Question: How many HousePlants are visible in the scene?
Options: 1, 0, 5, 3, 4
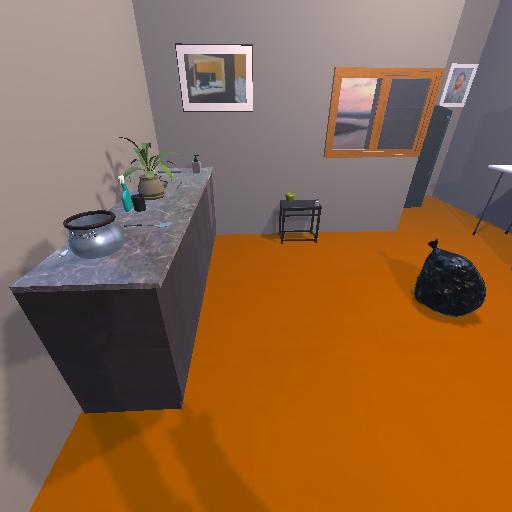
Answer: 1